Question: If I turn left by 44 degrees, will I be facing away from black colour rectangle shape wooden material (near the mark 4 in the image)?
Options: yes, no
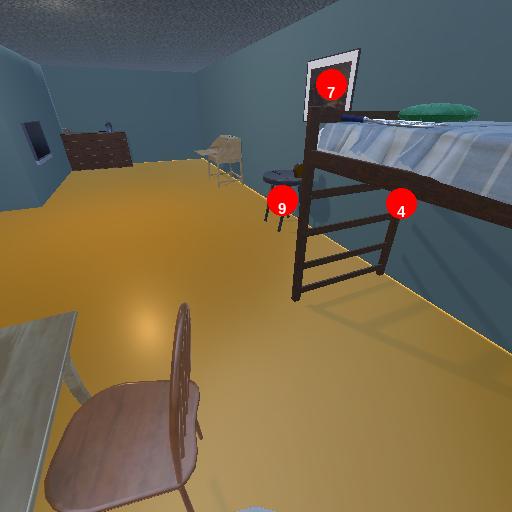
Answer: yes